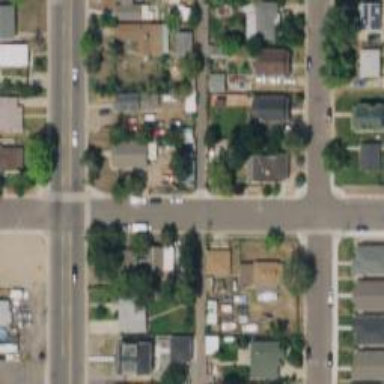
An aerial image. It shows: Alley classified as service road.